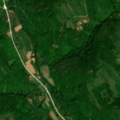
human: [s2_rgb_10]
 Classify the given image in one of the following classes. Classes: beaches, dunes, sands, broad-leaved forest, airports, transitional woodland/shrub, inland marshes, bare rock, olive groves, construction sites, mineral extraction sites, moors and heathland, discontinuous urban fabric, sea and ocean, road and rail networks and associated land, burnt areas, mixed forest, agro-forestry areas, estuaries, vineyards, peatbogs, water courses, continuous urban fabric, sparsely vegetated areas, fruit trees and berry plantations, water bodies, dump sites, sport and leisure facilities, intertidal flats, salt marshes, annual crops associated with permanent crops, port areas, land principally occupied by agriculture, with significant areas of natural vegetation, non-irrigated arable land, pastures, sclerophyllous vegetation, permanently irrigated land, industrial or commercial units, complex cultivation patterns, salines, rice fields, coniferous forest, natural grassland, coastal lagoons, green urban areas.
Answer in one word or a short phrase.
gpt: complex cultivation patterns, land principally occupied by agriculture, with significant areas of natural vegetation, broad-leaved forest